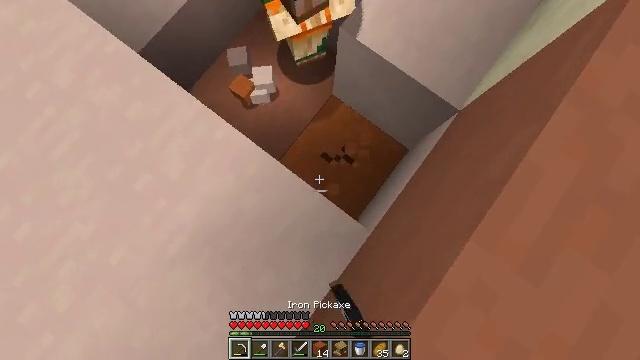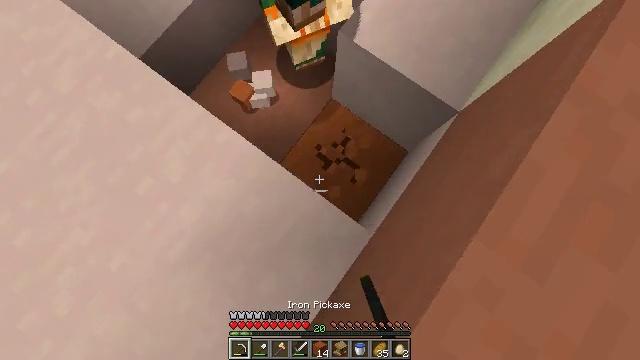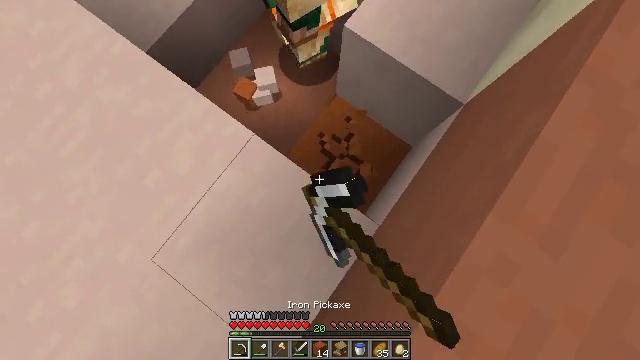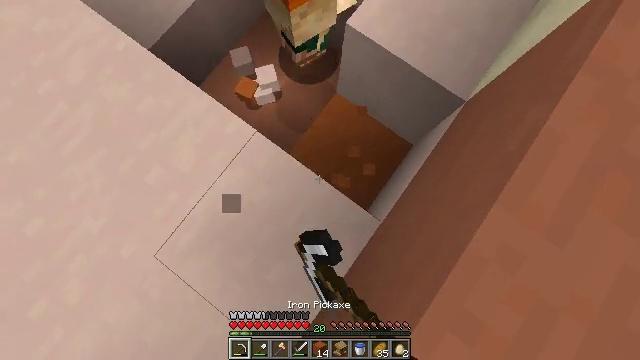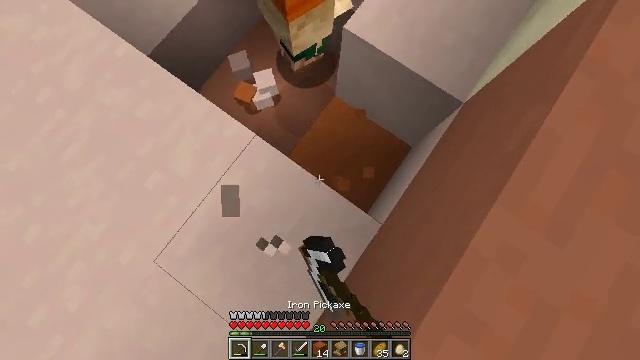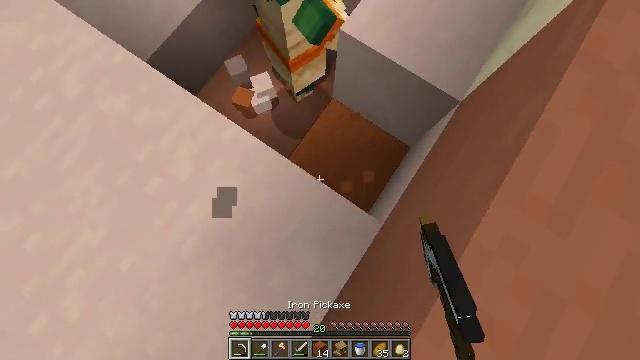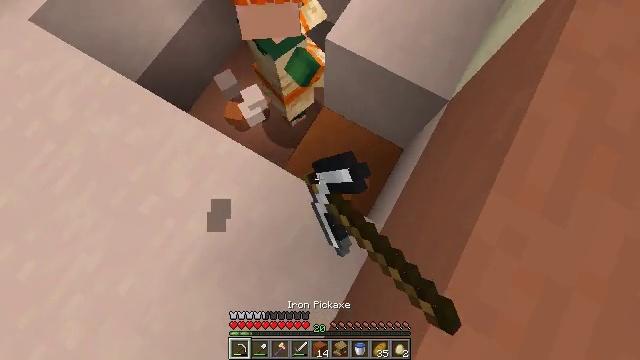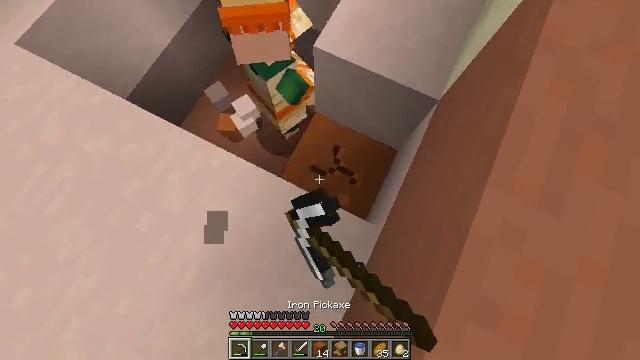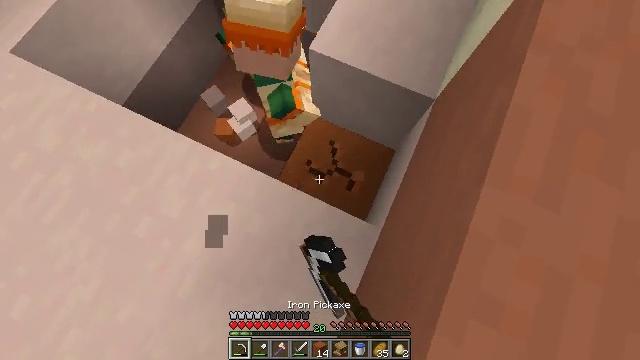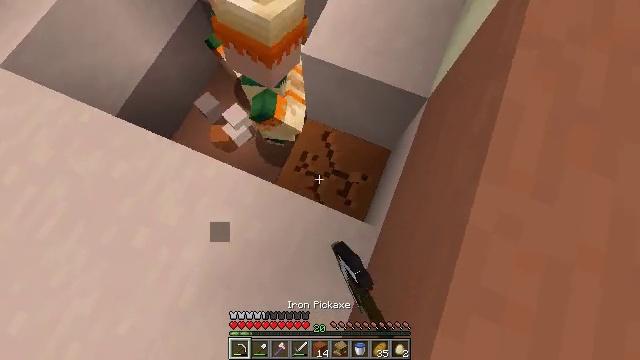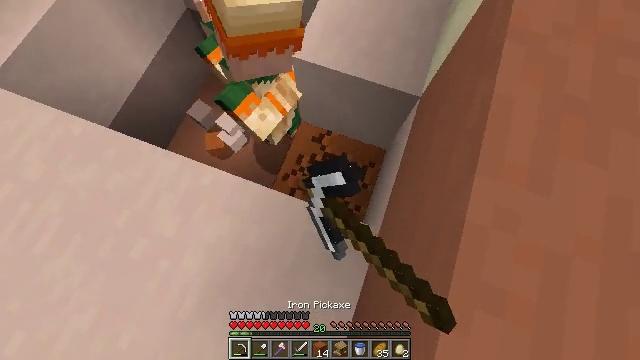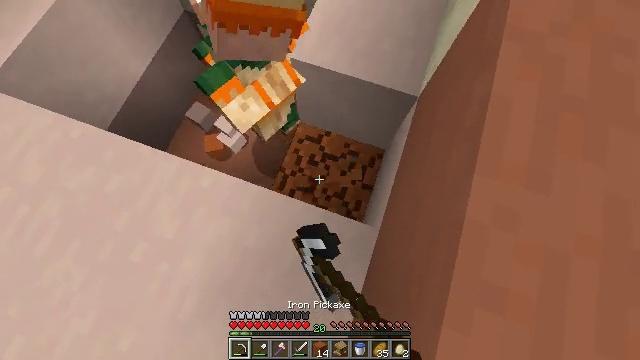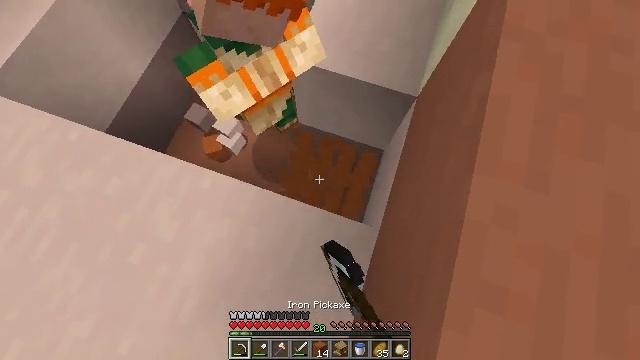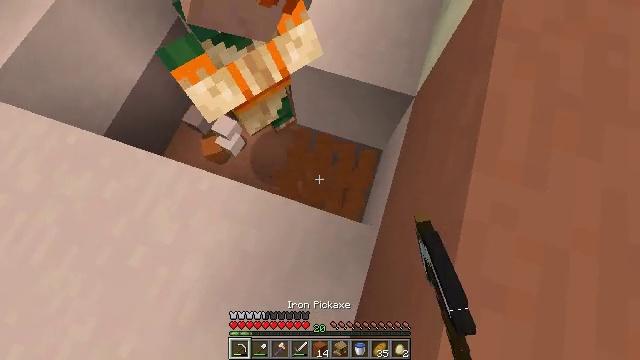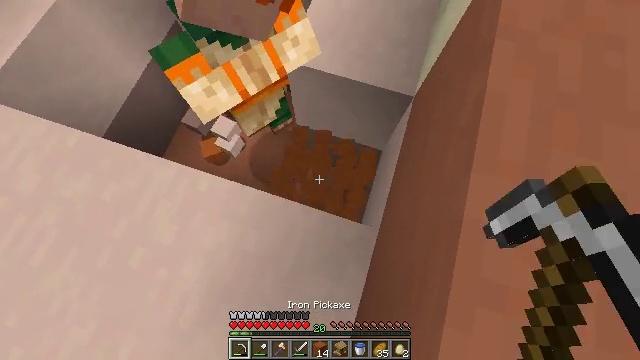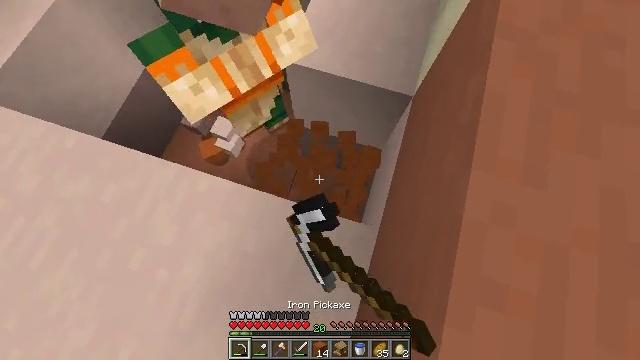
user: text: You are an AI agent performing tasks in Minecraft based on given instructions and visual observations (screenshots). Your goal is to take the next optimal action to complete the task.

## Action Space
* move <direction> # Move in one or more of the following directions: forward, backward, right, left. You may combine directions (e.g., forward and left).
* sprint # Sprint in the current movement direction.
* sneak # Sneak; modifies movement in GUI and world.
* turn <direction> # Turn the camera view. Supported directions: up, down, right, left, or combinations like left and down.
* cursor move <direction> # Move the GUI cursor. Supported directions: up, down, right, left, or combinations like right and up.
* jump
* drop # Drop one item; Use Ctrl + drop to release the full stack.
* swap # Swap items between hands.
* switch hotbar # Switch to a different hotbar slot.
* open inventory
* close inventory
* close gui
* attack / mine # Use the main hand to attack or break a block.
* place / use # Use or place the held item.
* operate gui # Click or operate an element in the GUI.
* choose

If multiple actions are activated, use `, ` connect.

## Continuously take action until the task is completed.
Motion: motion action
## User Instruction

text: Harvest the orange terracotta from structures or biomes.
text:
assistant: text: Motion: attack / mine
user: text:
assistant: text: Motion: attack / mine
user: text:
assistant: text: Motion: attack / mine
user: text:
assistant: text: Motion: attack / mine
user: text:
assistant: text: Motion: turn right, attack / mine
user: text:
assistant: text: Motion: turn right and up, attack / mine
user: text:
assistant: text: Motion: turn right and up, attack / mine
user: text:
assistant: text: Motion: turn right, attack / mine
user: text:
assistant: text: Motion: turn right, attack / mine
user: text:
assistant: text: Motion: turn right, attack / mine
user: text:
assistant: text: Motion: attack / mine
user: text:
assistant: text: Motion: attack / mine
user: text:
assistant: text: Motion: attack / mine
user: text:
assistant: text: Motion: attack / mine
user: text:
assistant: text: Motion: attack / mine
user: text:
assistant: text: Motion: attack / mine
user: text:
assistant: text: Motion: attack / mine